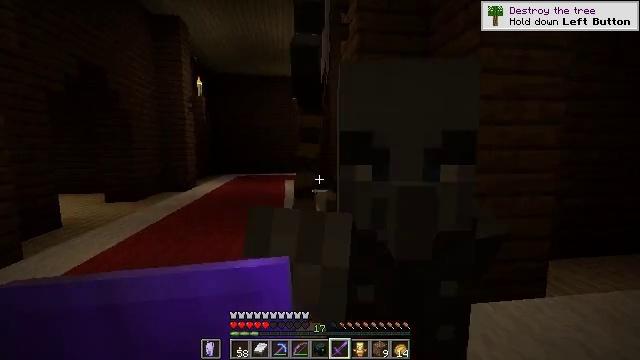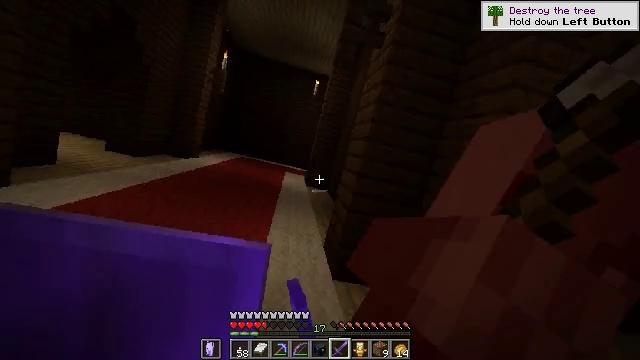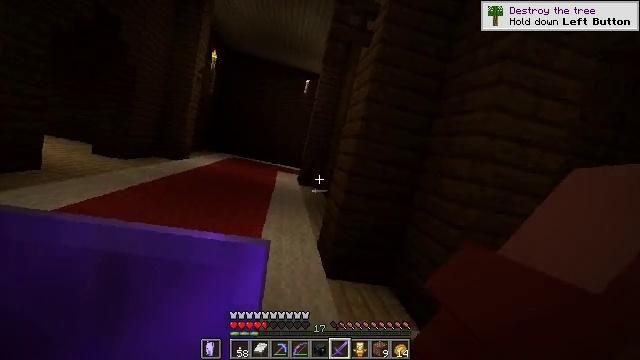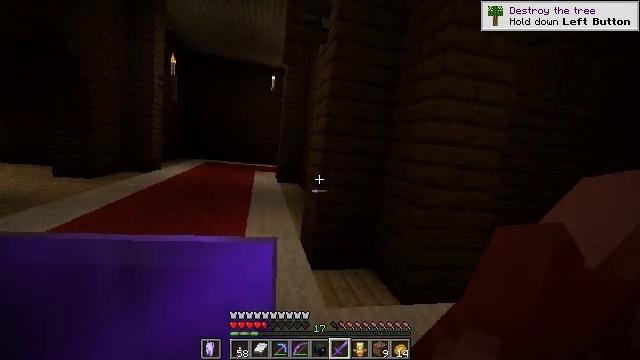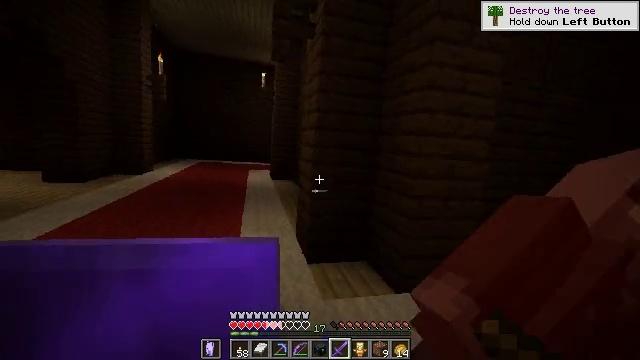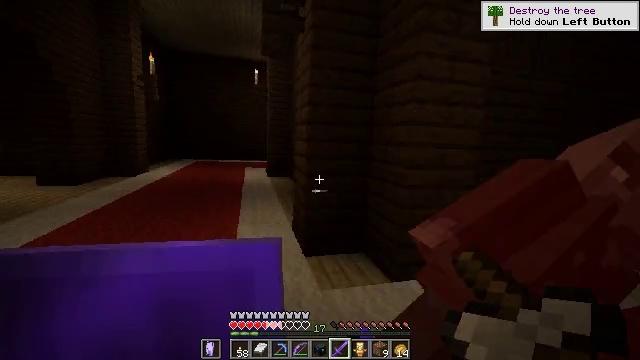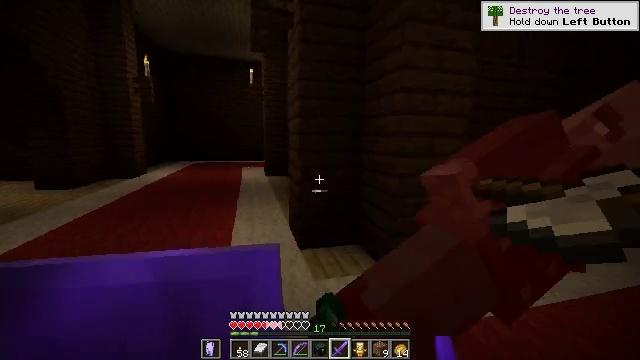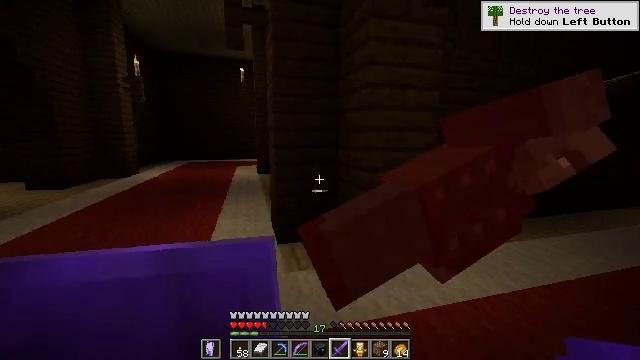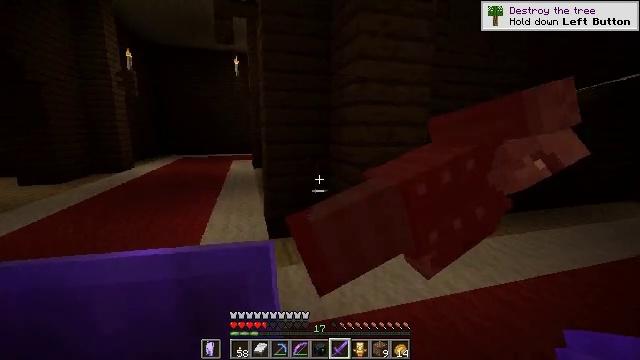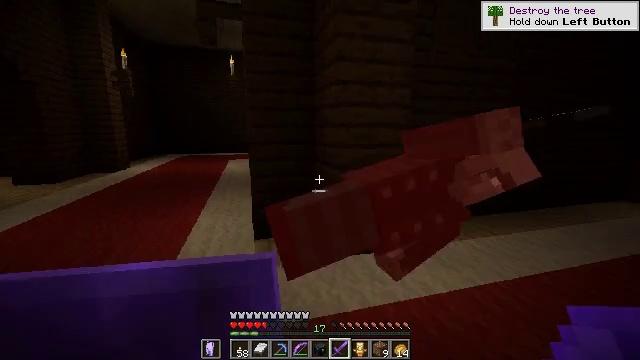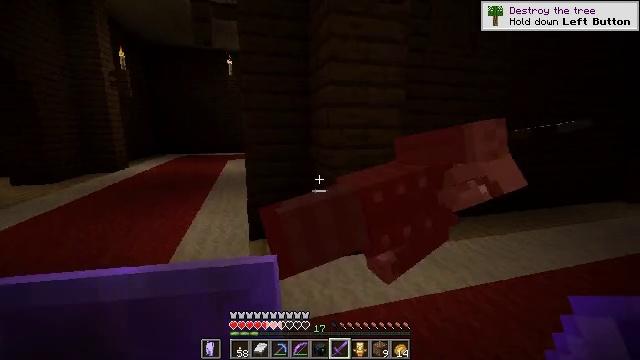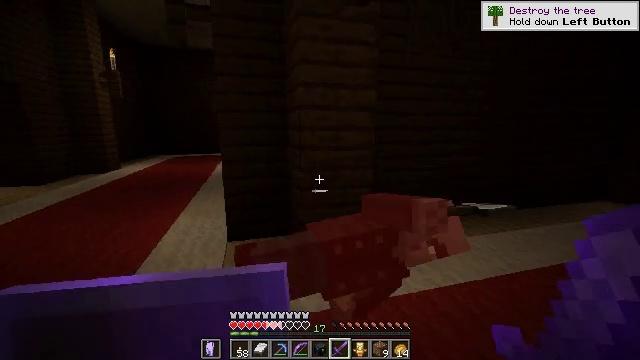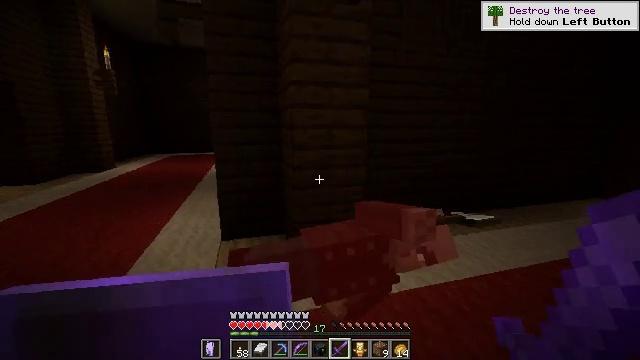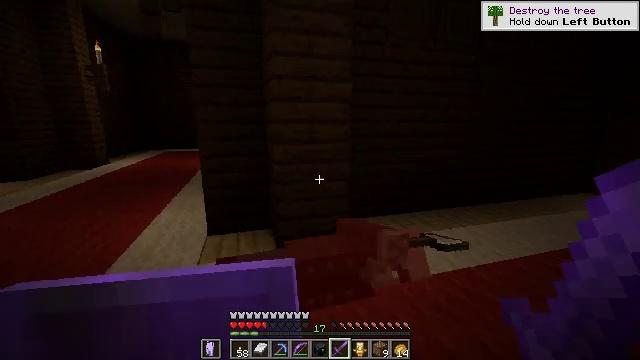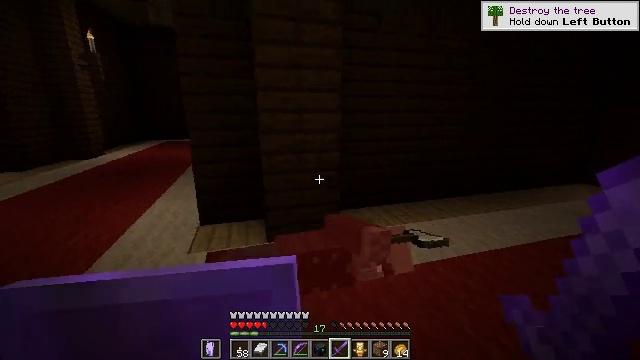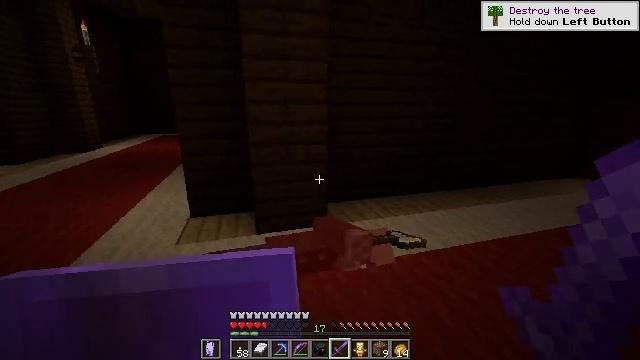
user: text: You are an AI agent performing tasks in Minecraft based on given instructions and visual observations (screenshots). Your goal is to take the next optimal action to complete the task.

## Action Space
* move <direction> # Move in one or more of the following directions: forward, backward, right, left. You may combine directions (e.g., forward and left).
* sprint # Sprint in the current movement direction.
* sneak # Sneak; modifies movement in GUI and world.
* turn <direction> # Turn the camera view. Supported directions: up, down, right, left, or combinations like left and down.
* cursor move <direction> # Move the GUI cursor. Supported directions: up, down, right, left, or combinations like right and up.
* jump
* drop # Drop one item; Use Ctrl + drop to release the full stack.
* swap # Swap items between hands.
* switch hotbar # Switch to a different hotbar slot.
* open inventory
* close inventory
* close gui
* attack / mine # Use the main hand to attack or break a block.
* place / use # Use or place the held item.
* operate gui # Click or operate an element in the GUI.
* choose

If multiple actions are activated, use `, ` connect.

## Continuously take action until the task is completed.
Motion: motion action
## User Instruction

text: Gather the white carpet for inventory.
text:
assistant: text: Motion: attack / mine
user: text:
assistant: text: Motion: move right, turn right, attack / mine
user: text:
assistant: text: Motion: move right, turn right and down, attack / mine
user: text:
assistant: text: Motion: move right, turn right, attack / mine
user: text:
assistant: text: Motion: move right, attack / mine
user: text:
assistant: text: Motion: move right, attack / mine
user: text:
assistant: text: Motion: move right, attack / mine
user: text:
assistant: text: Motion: move right, turn down, attack / mine
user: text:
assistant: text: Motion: move right, attack / mine
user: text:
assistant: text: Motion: move right
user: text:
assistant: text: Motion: move right
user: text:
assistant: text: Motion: move right
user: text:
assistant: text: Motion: move right, turn down
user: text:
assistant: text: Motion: turn down
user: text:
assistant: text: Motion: turn down
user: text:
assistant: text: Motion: no_op
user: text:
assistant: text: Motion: no_op
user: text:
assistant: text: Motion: no_op
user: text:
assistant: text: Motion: no_op
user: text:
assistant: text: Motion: turn right
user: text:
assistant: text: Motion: turn right
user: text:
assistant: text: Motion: turn right and up
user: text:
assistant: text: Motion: move left, turn right and up
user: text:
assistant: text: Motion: move left, turn right
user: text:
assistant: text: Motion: move left, turn right and up
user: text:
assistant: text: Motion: move left
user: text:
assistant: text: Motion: move left
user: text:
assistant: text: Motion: move left
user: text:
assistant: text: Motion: no_op
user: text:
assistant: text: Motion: no_op